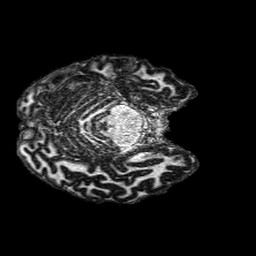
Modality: MP2RAGE
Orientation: axial